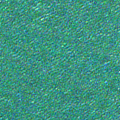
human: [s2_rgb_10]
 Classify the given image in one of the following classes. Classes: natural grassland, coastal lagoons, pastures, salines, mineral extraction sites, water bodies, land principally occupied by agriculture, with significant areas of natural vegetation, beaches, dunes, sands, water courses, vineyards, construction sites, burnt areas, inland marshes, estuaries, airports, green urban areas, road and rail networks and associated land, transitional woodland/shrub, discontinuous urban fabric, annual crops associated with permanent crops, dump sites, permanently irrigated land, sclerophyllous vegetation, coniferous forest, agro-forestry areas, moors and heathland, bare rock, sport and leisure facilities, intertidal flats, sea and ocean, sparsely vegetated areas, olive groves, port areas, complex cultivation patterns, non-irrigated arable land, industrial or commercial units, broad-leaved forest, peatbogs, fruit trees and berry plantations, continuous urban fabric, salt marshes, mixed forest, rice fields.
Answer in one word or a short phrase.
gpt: sea and ocean